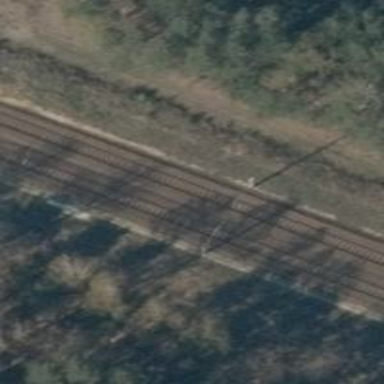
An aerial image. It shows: Railway milestone with catenary mast.